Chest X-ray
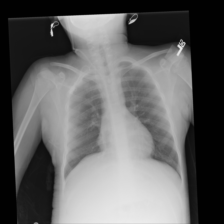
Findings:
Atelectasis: negative
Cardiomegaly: negative
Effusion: negative
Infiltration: negative
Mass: negative
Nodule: negative
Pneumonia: negative
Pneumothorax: negative
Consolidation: negative
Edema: negative
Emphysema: negative
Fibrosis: negative
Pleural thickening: negative
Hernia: negative